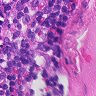
Metastatic tissue present: no